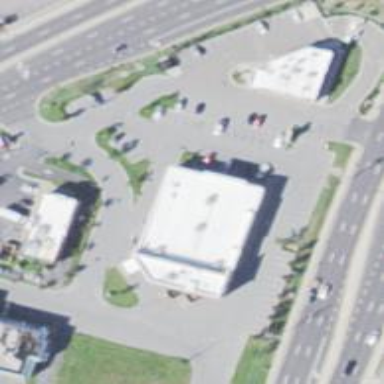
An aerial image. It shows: Pharmacy providing healthcare services.